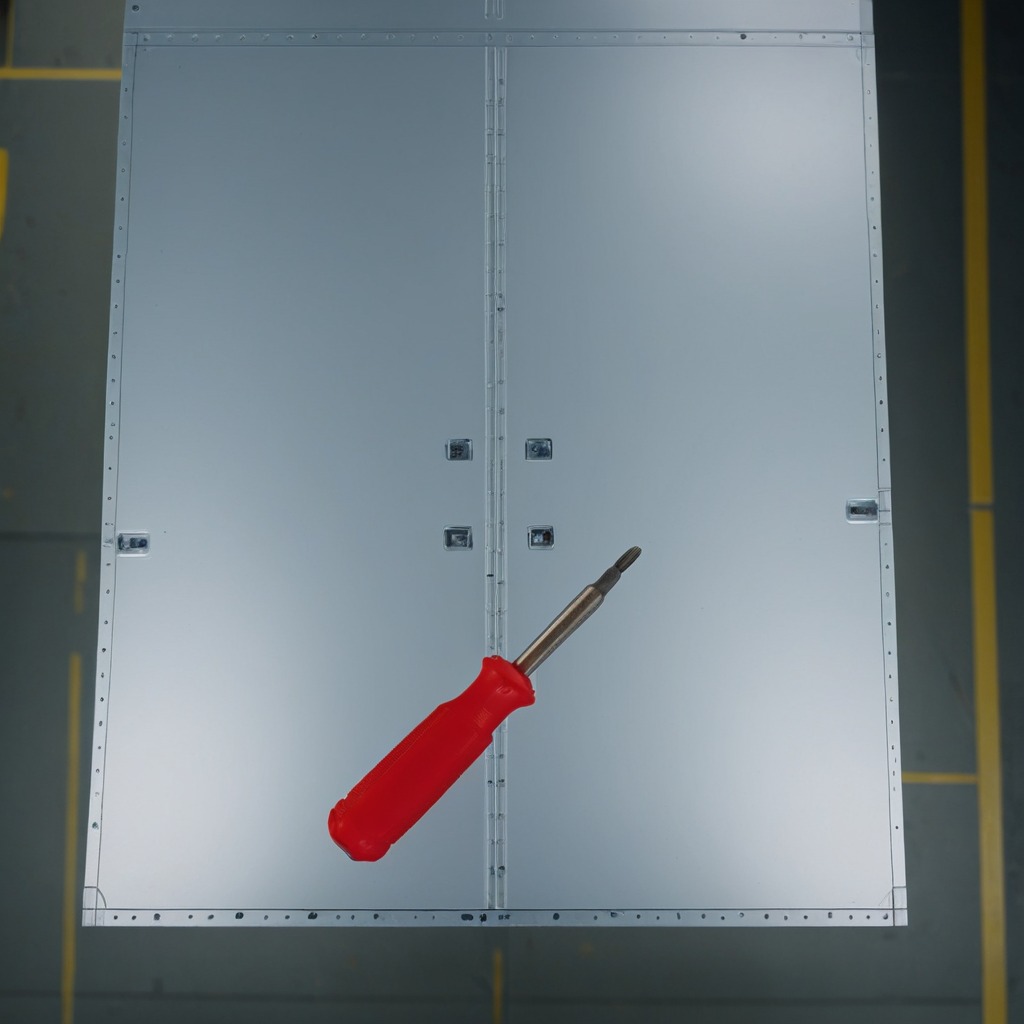
A screwdriver lying on the toolbox surface in an airplane hangar workshop 8K.